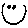
Label: smiley face